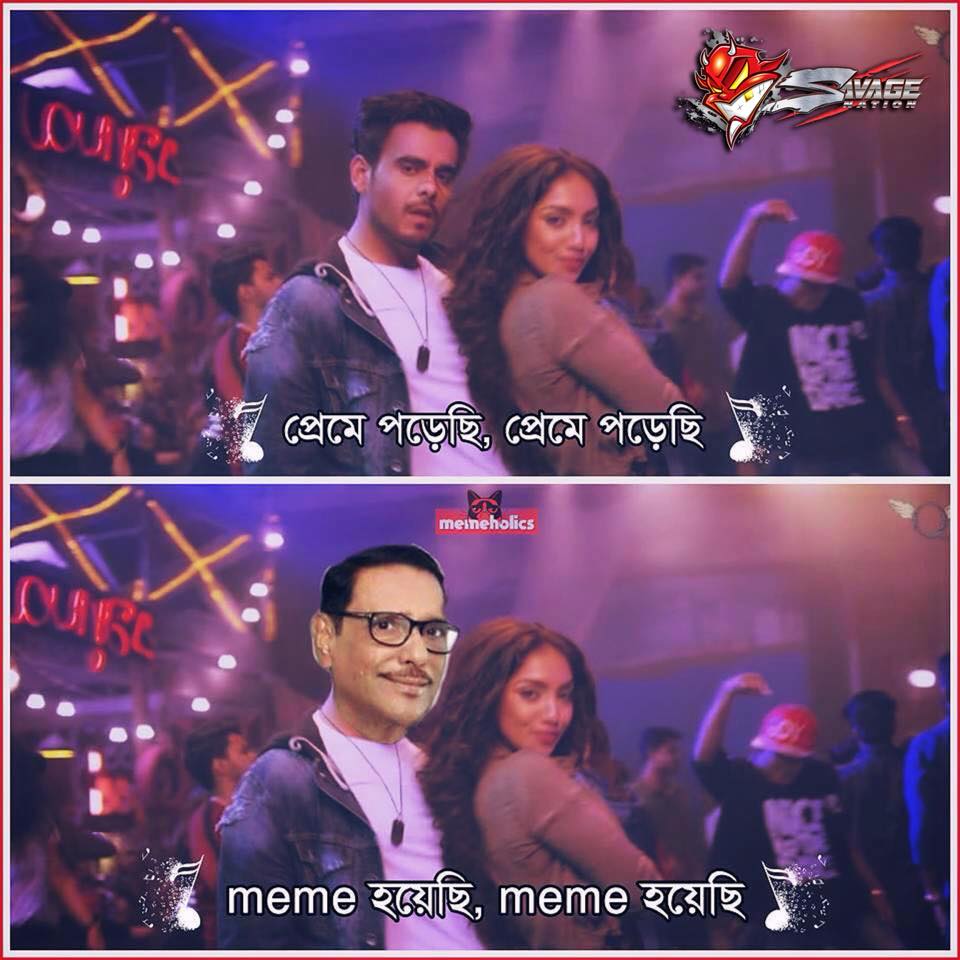
Caption:  প্রেমে পড়েছি , প্রেমে পড়েছি    meme হয়েছি,  meme হয়েছি
Label: hate